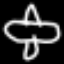
Label: airplane